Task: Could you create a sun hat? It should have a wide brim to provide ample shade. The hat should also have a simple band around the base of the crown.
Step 41:
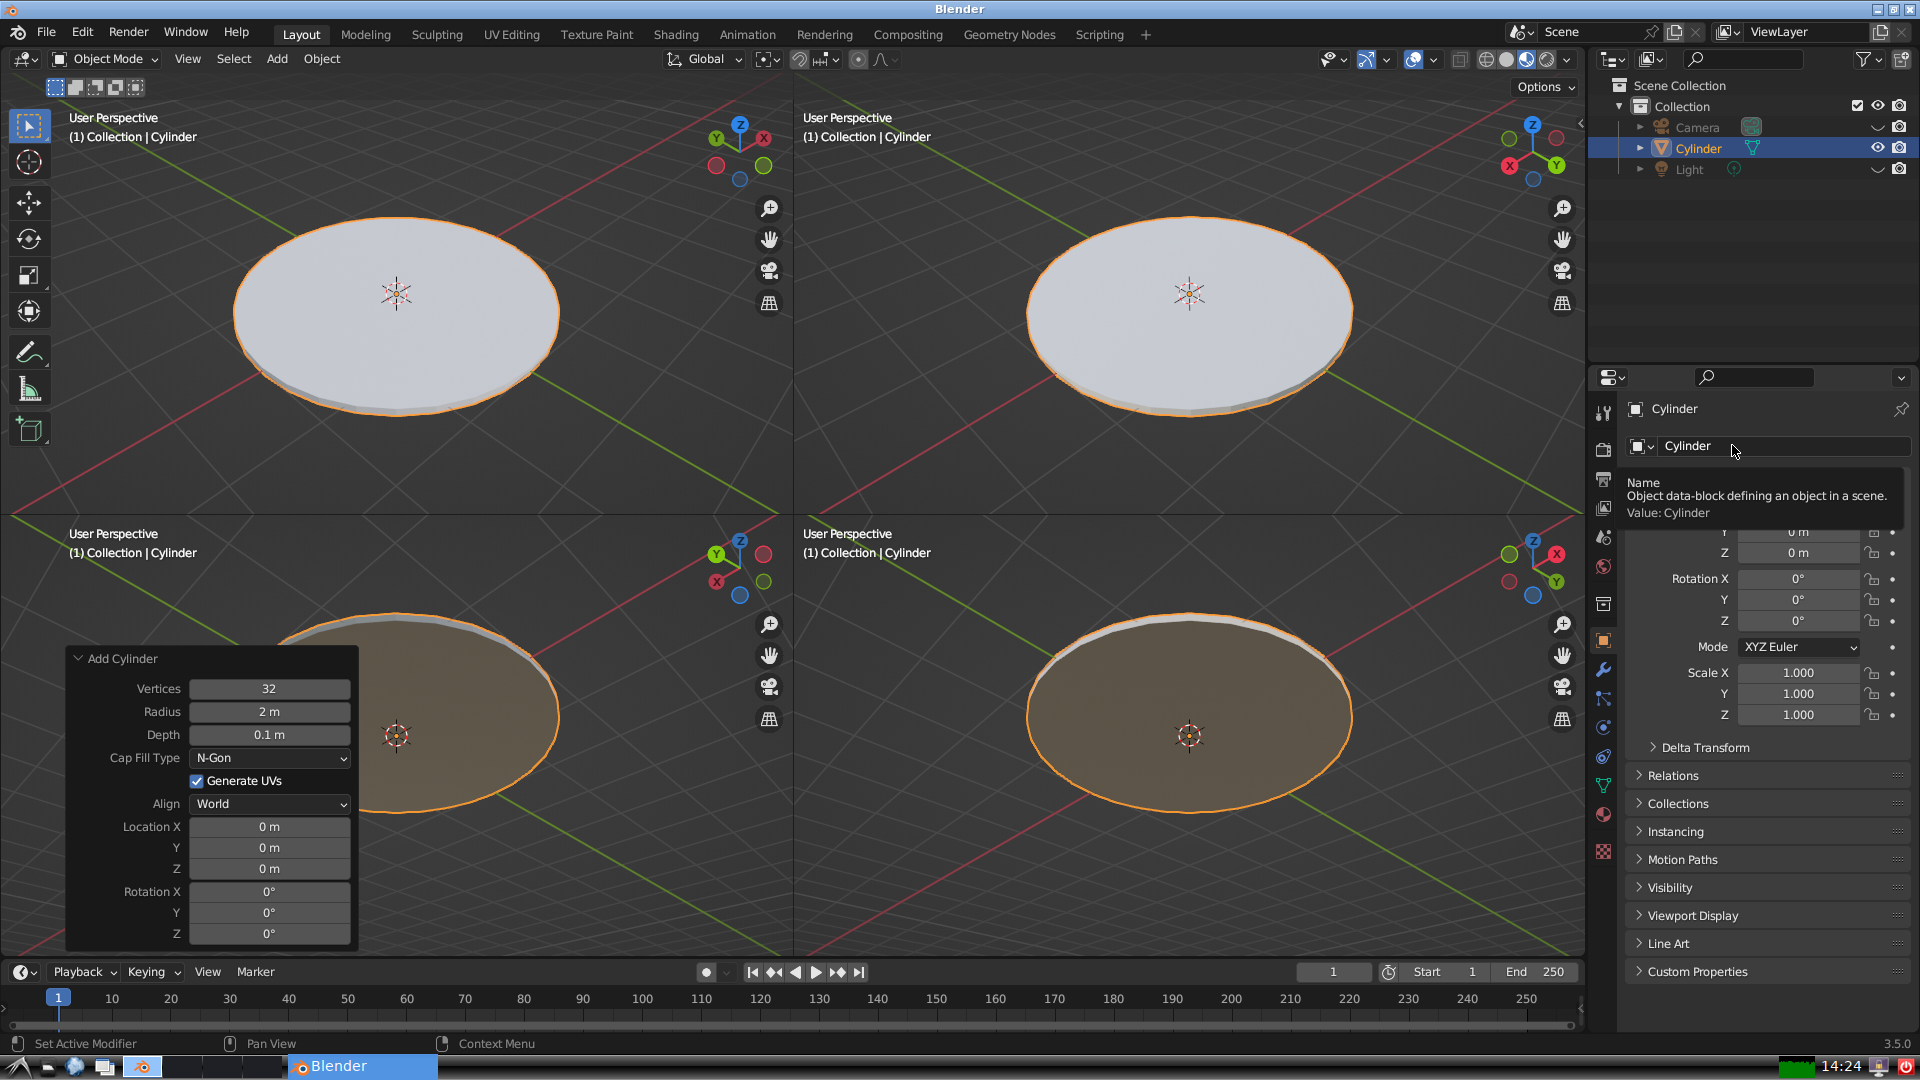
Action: click: no